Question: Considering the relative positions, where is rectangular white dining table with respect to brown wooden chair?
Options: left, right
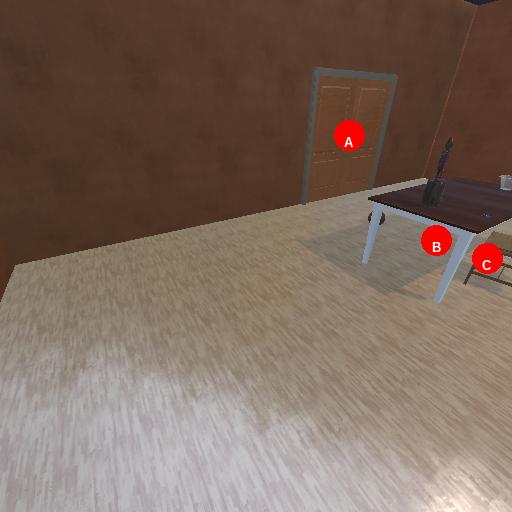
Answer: left